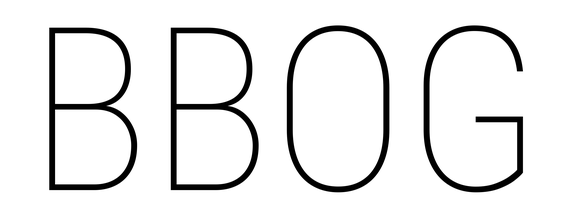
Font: Roboto_Condensed_Thin